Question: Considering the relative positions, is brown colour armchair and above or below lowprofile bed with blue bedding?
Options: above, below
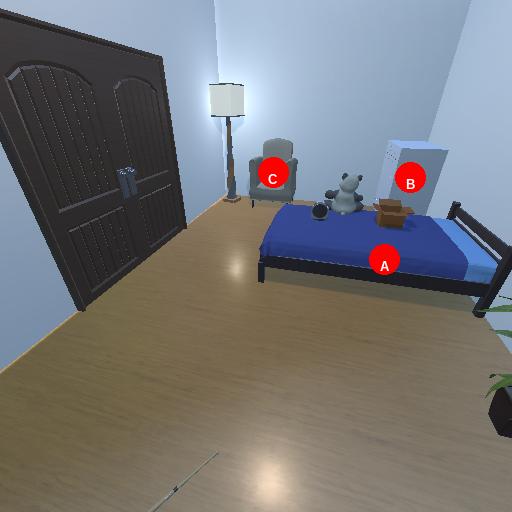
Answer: above